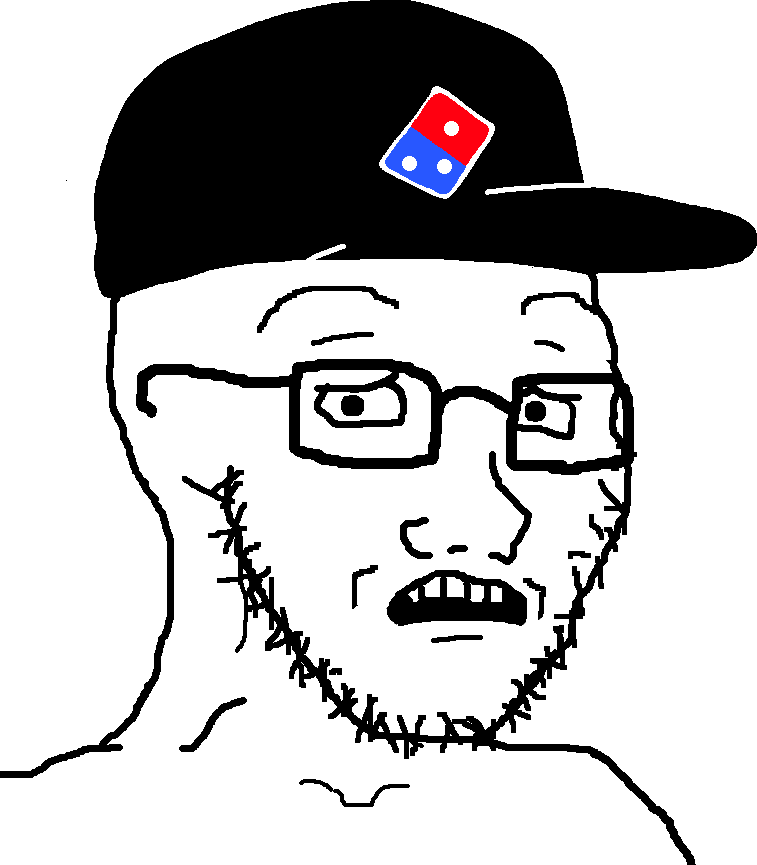
Label: 5_Soyjak